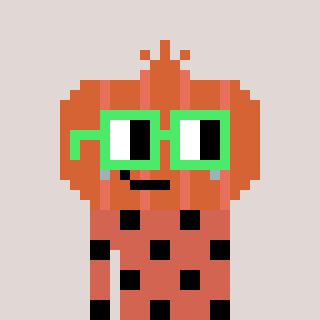
a pixel art character with square light green glasses, a onion-shaped head and a peachy-colored body on a warm background